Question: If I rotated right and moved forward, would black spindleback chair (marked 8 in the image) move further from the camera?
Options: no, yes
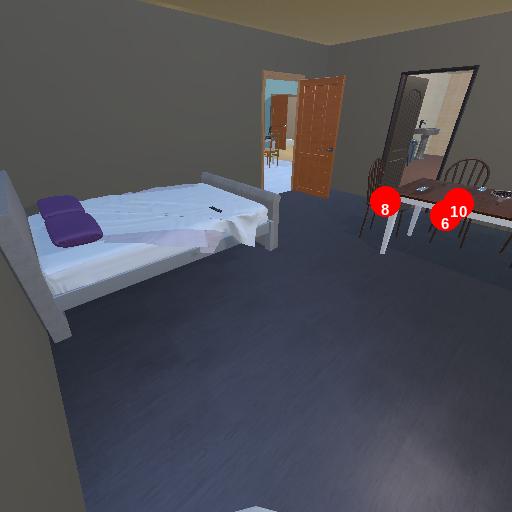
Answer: no